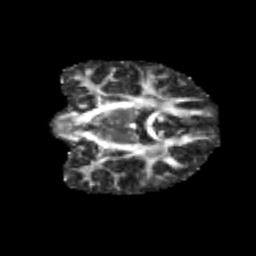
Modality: FA
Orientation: coronal
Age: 11
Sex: male
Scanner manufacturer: siemens
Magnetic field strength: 3 T
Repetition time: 3.8 s
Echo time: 0.07 s